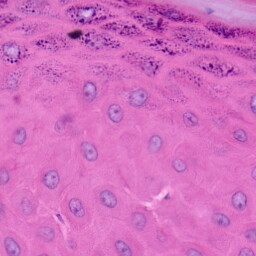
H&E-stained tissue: Skin